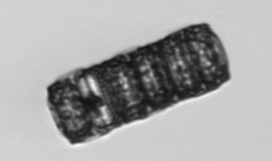
Label: Paralia_sulcata